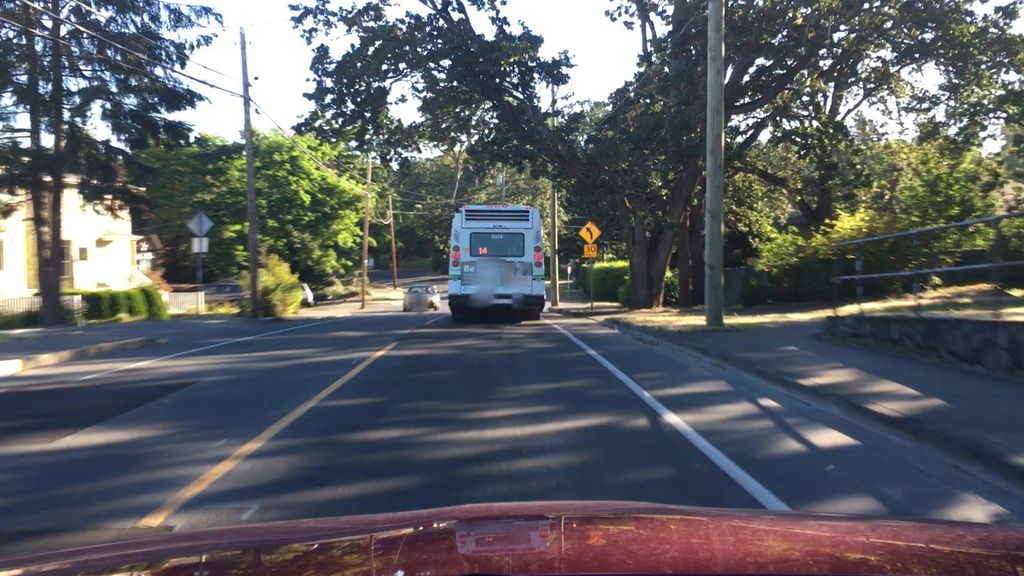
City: victoria